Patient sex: F
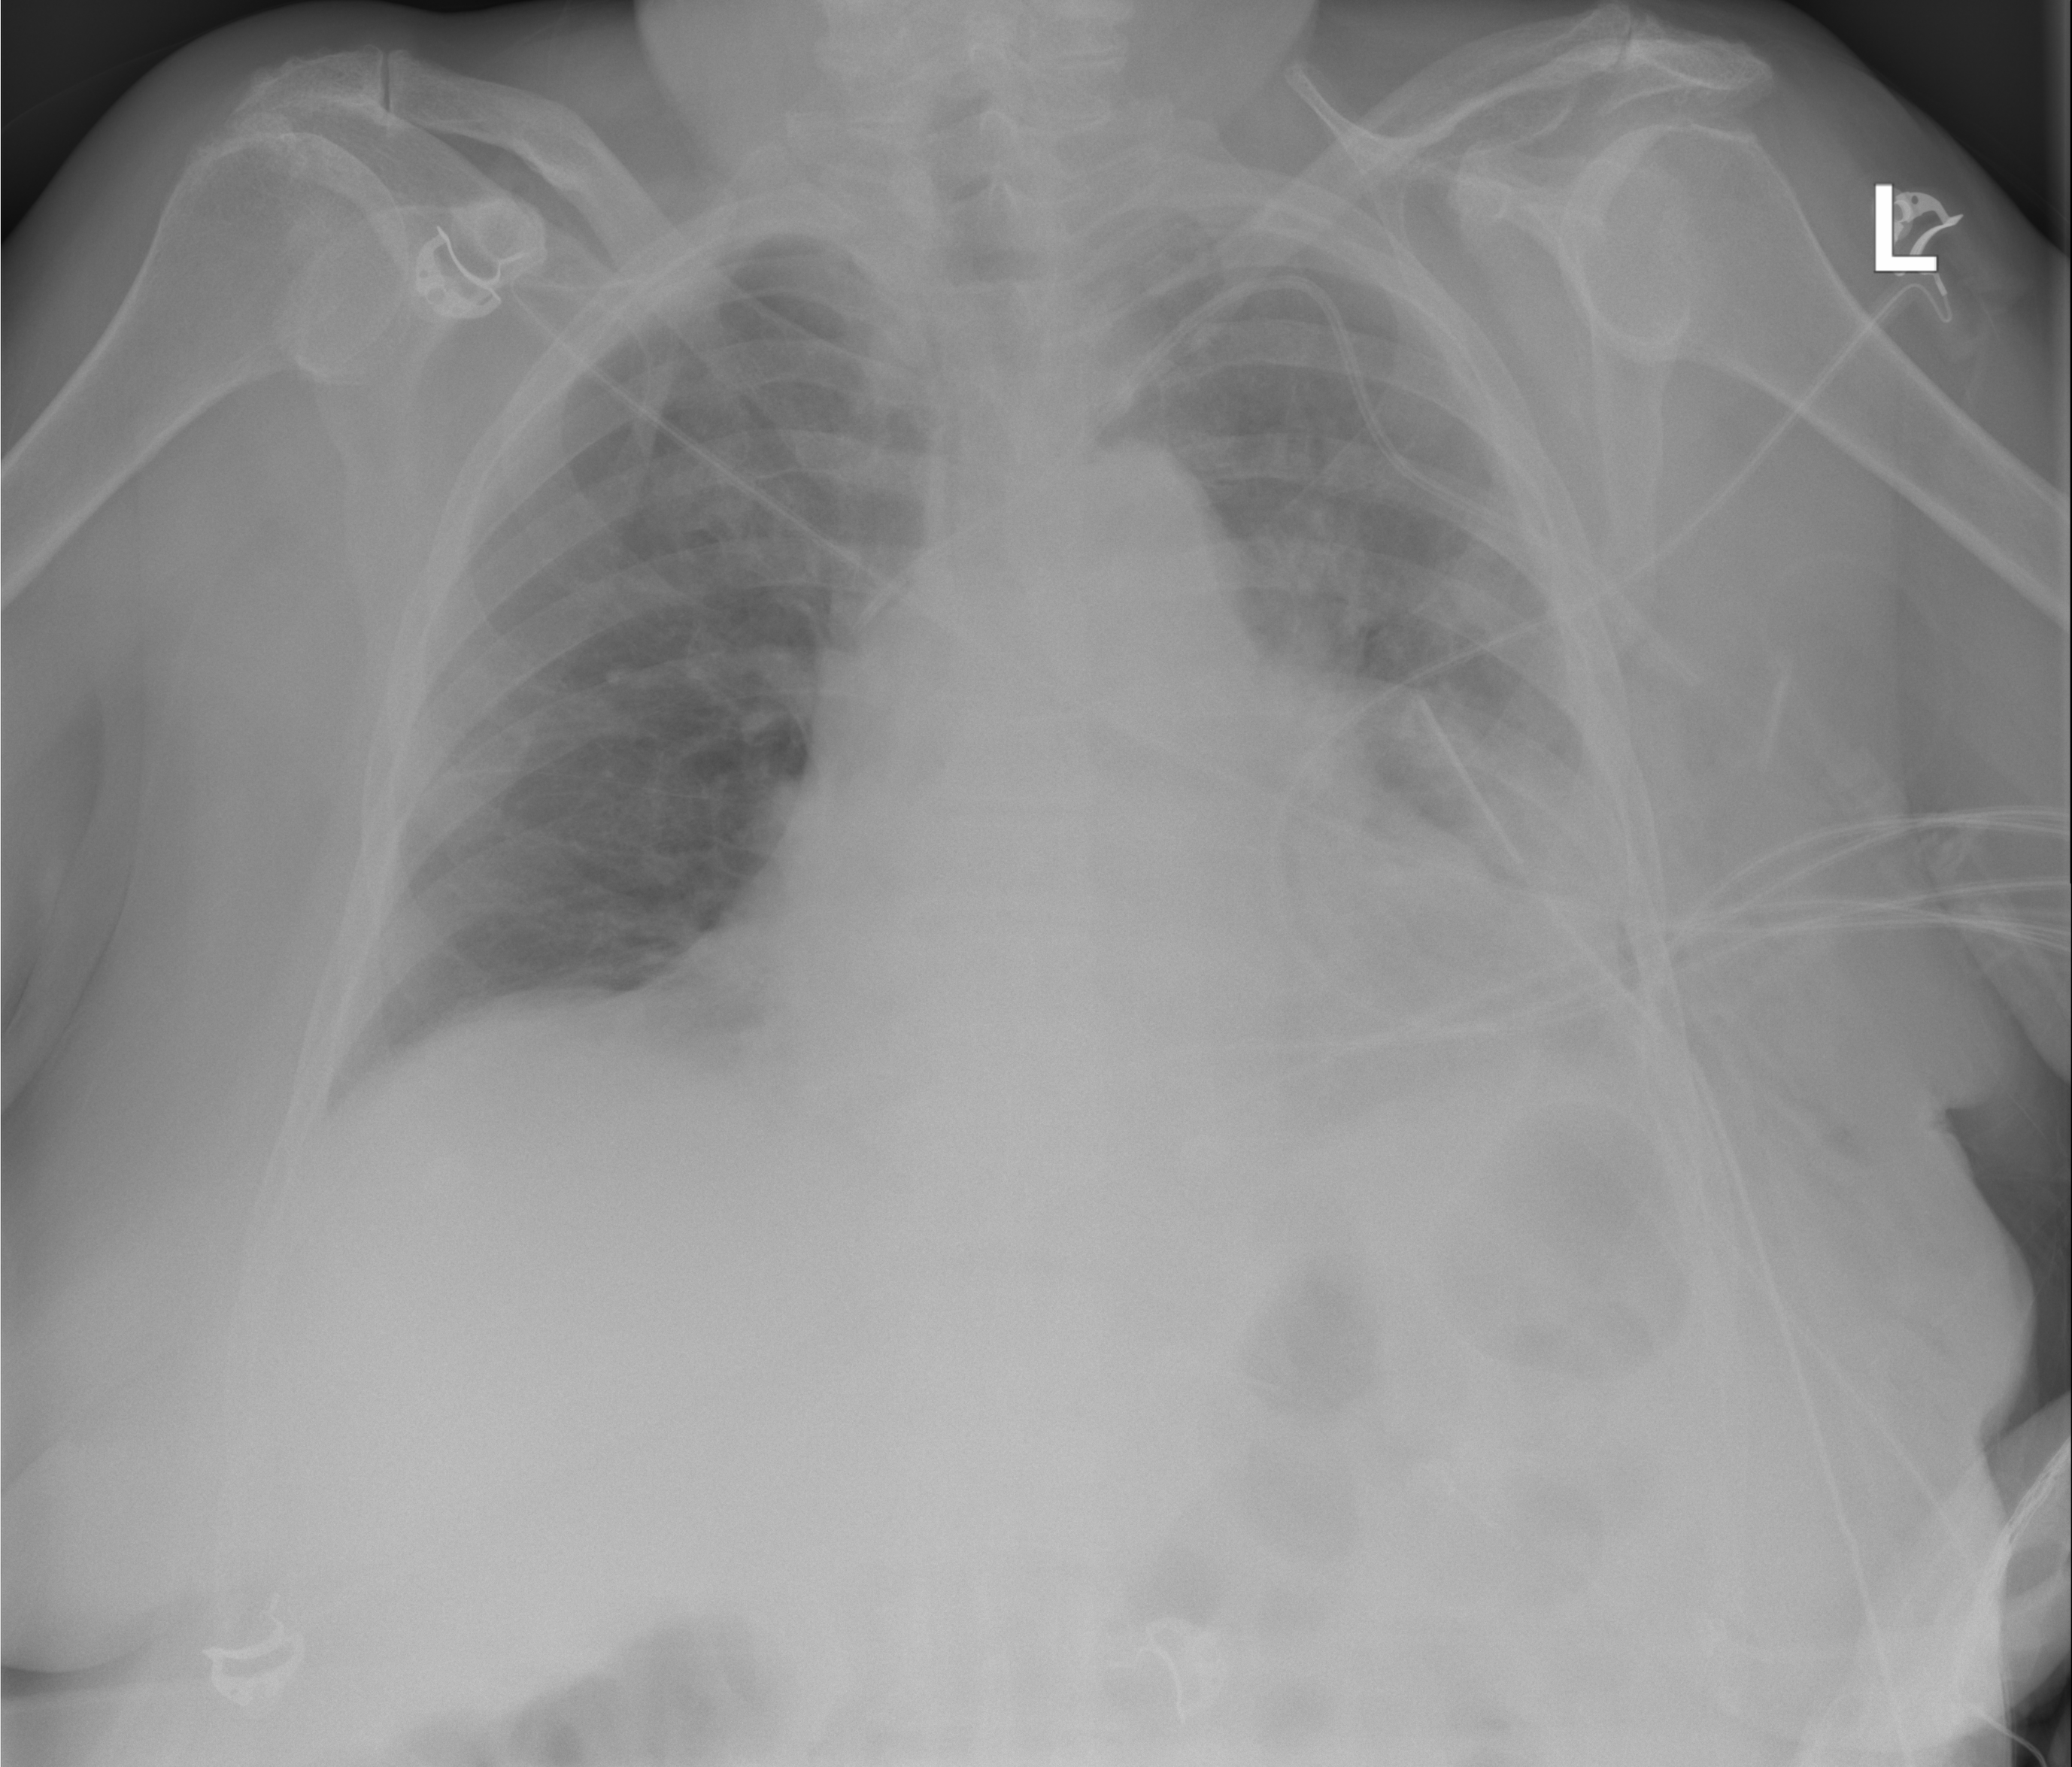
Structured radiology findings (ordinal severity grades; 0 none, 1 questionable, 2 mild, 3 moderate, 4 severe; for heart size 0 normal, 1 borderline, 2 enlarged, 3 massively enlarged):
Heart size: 2
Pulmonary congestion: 0
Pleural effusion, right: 0
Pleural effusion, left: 2
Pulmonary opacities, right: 0
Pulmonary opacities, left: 0
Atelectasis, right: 0
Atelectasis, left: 2